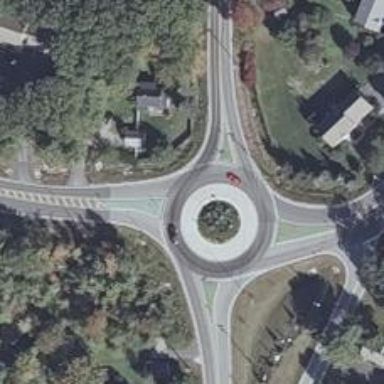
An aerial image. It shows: Asphalt road that is secondary route leading to roundabout.